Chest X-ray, PA view. Patient: 29 years old, sex F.
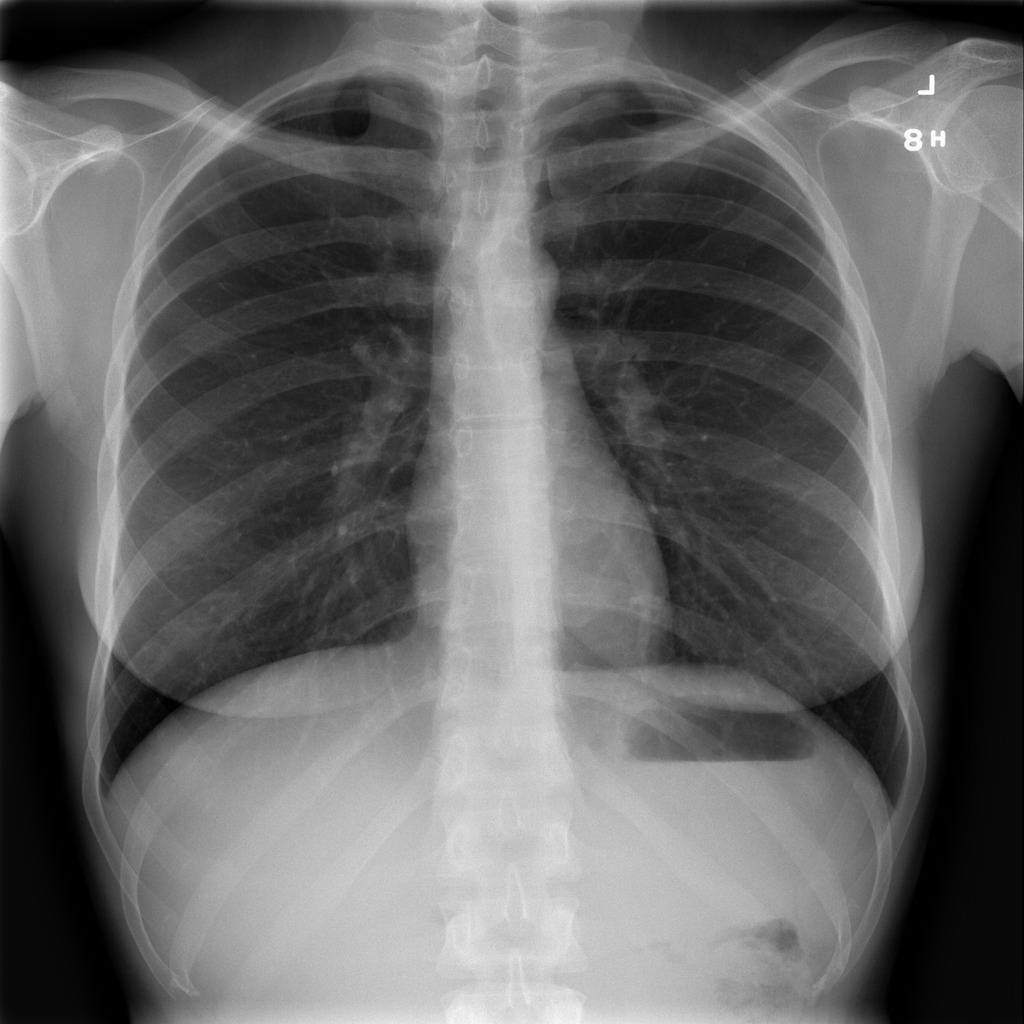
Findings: No Finding